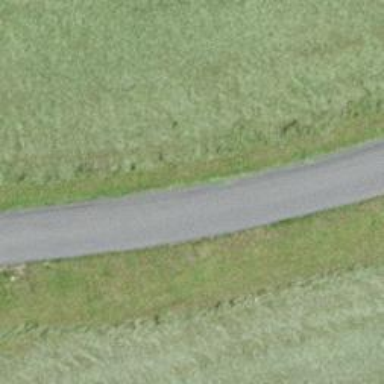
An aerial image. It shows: Unclassified road.